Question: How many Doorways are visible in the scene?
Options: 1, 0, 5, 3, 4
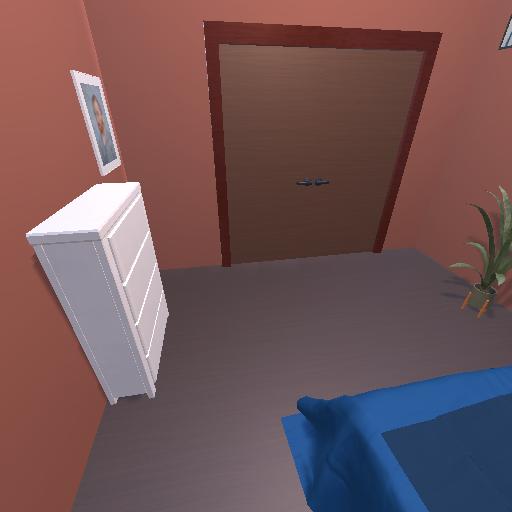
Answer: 1